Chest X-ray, PA view. Patient: 19 years old, sex M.
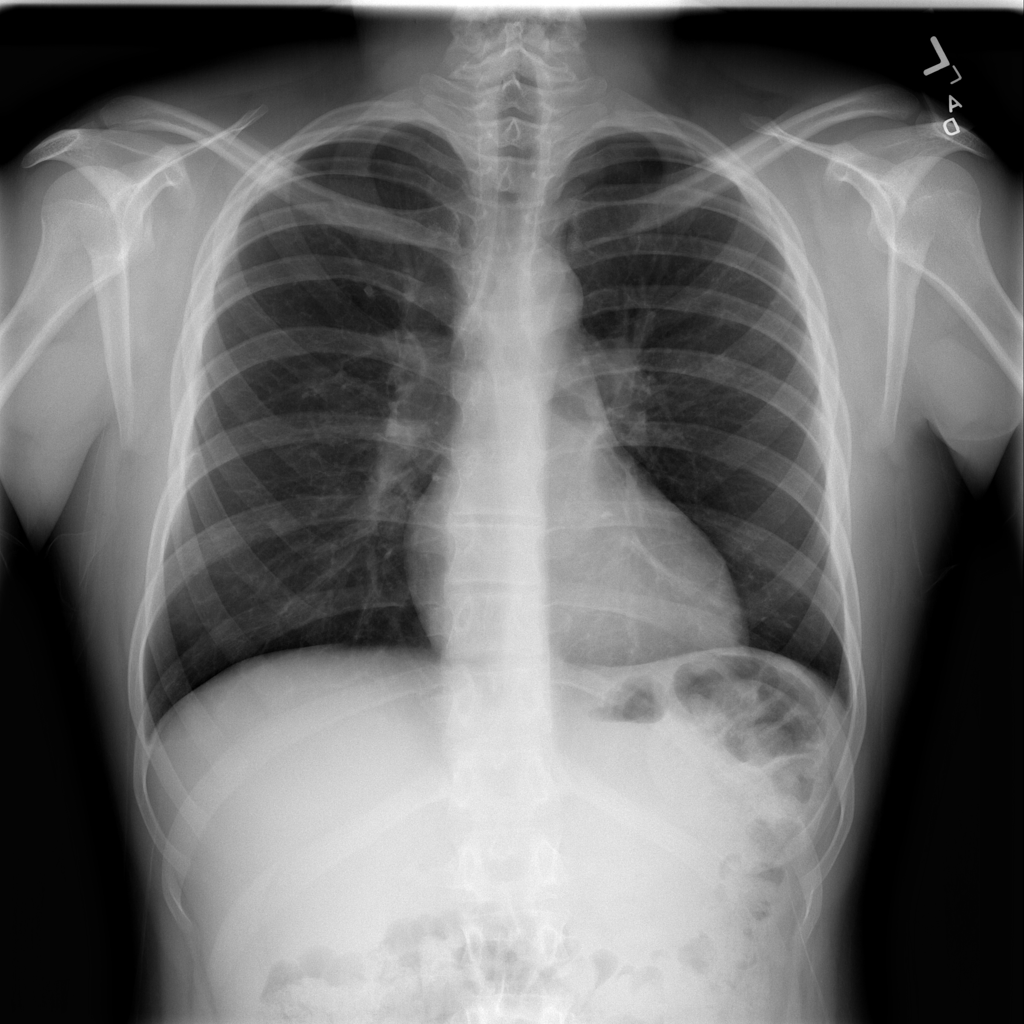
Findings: No Finding